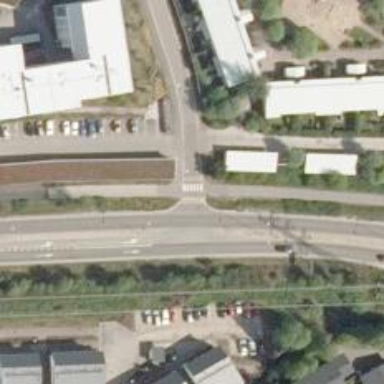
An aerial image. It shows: Uncontrolled crossing on the road.